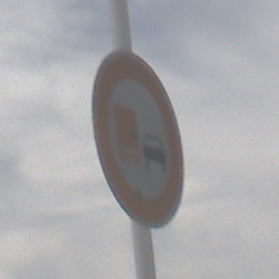
Verkehrszeichen: UeberholverbotKraftfahrzeuge
Umgebung: Outdoor, Nature
Tageszeit: Midday
Wetter: PartlyCloudy
Licht: Natural
Jahreszeit: NotSpecified
Kontrast: MediumContrast